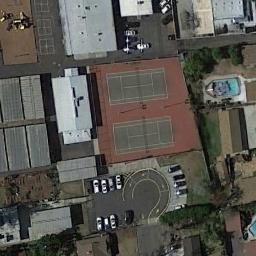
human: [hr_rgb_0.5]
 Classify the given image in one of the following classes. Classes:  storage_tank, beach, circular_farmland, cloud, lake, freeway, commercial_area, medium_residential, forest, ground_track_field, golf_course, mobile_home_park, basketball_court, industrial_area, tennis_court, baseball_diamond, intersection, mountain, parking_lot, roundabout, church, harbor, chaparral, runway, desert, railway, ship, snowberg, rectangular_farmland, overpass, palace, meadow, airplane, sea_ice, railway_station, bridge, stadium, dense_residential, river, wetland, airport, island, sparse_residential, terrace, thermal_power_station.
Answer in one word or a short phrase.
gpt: tennis_court